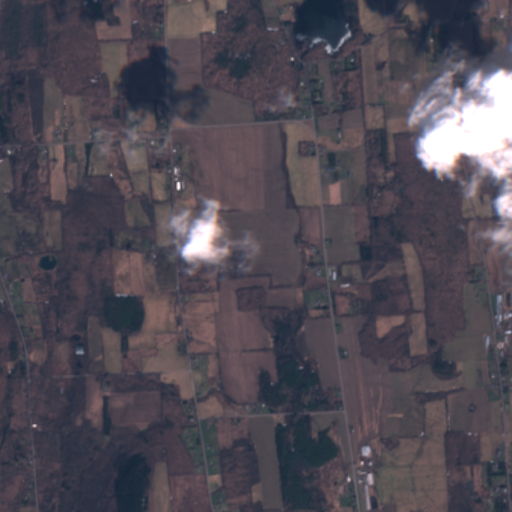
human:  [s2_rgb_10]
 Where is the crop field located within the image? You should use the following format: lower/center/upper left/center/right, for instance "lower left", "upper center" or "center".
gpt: The crop field is located in the lower left of the image.
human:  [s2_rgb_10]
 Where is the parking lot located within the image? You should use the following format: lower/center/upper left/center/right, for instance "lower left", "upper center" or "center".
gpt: The parking lot is located in the upper right of the image.
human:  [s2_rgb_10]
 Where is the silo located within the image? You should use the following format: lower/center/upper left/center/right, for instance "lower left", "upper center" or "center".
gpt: The silo is located in the lower right of the image.
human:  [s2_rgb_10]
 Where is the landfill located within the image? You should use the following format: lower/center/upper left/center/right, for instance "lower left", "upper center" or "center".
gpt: There is no landfill in the image.